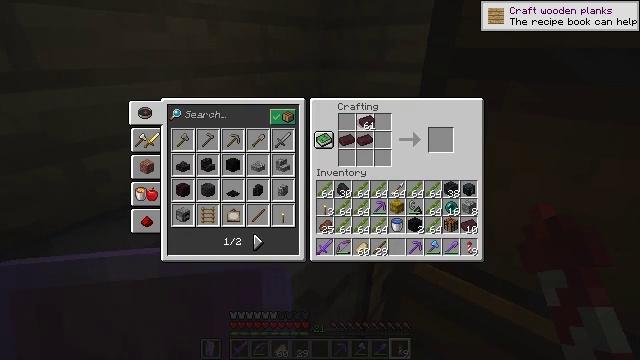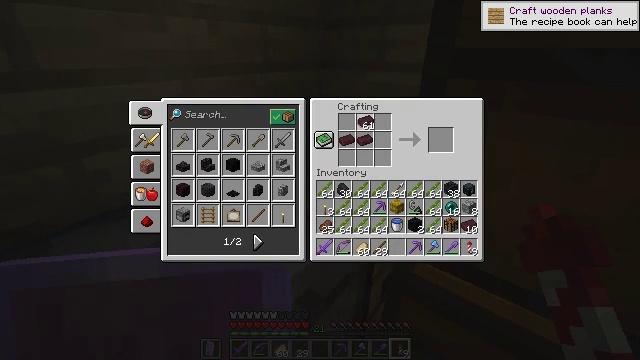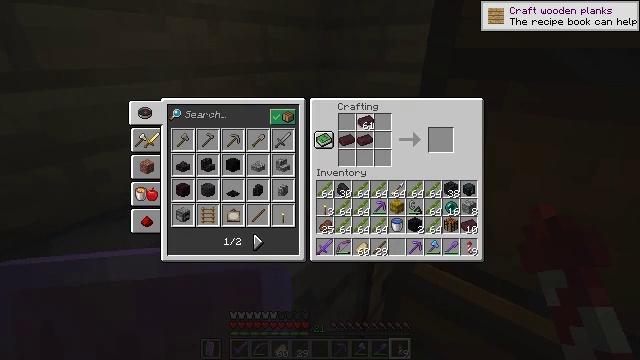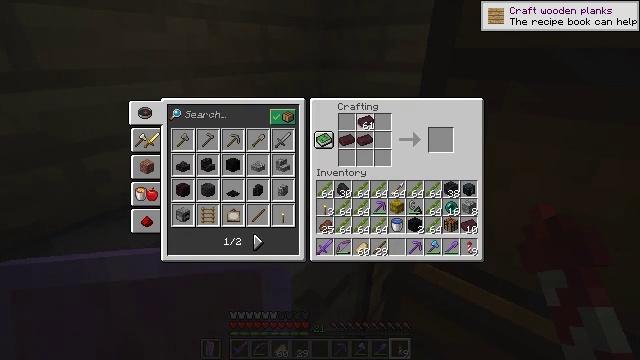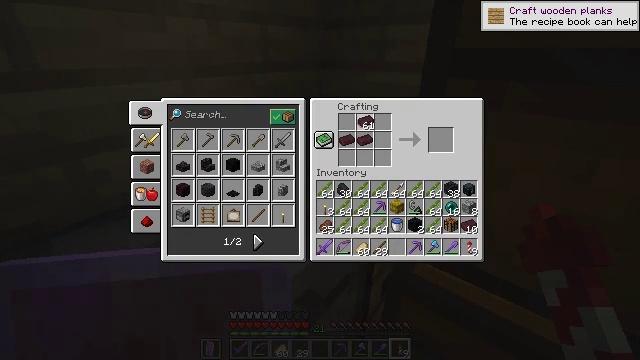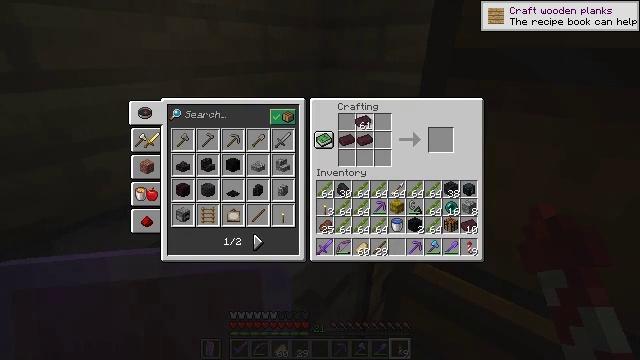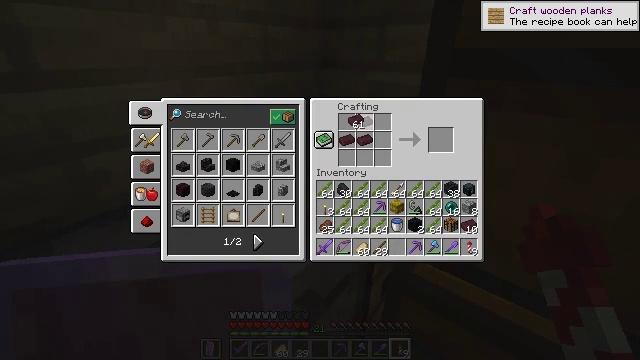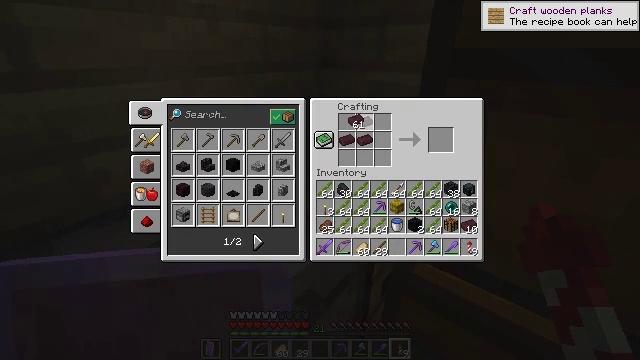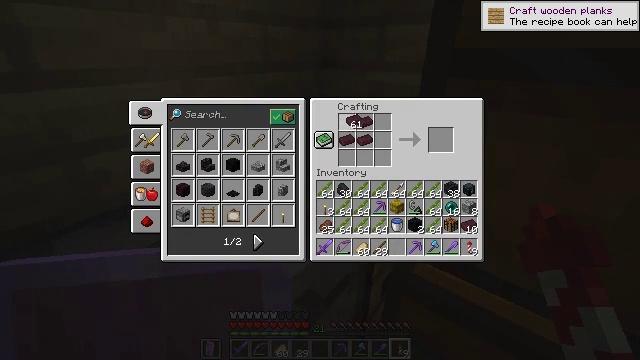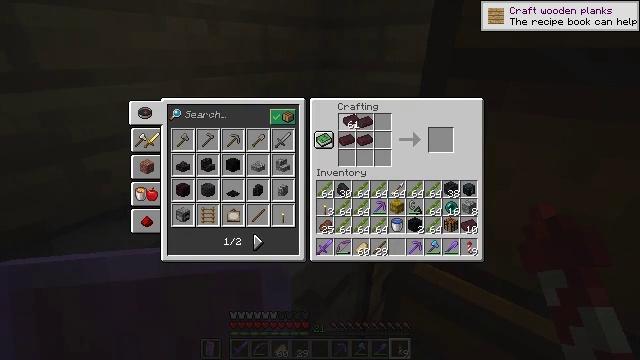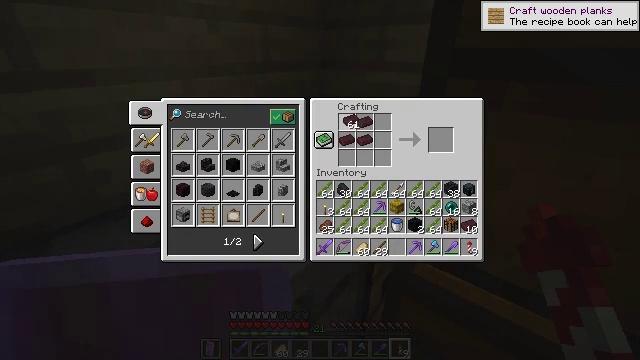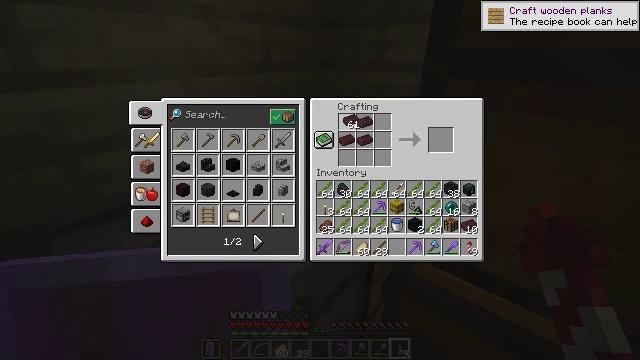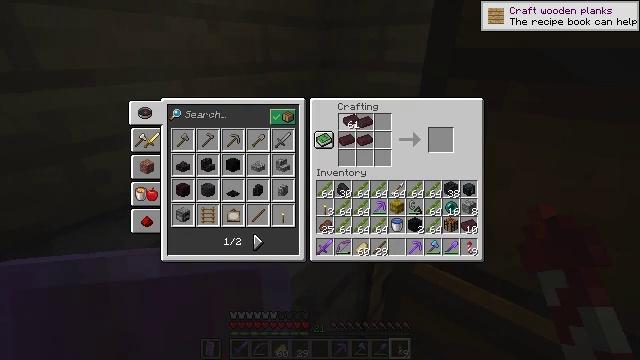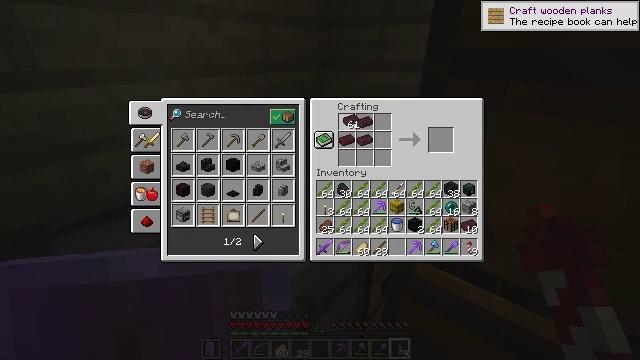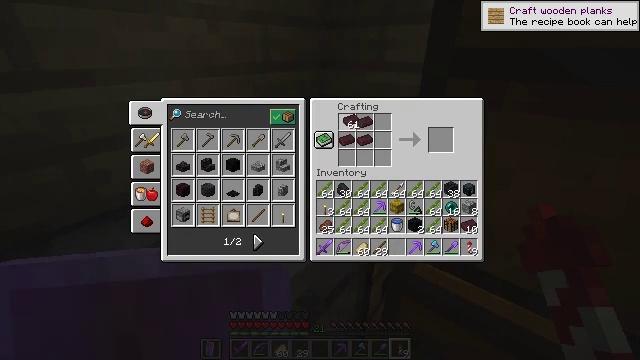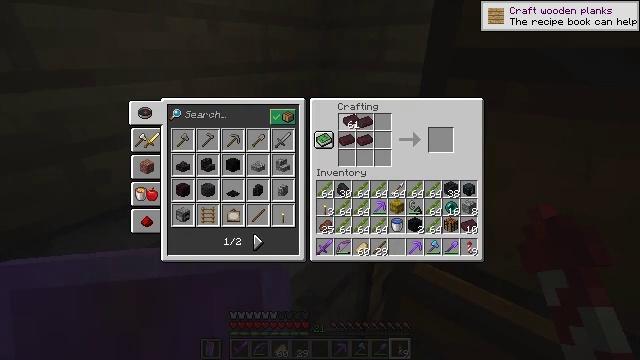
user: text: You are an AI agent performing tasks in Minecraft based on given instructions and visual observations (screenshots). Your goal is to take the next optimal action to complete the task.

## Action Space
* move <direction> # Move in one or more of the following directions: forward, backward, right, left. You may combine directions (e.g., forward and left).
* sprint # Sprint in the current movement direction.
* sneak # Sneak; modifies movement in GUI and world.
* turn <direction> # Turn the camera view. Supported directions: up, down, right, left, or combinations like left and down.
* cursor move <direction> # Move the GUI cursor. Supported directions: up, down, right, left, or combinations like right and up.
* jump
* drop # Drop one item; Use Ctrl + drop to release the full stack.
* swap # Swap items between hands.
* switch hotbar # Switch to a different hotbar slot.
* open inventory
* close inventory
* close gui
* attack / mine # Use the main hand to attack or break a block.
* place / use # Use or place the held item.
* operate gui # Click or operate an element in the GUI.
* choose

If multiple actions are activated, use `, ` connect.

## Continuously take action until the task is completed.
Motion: motion action
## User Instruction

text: Craft nether bricks from netherrack using a furnace.
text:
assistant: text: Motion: no_op
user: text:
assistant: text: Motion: no_op
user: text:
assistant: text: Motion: no_op
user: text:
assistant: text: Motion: no_op
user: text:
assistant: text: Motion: no_op
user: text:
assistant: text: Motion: no_op
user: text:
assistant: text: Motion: no_op
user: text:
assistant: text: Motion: no_op
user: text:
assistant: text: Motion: no_op
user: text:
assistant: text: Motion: no_op
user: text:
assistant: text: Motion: no_op
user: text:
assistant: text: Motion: no_op
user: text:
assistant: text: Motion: no_op
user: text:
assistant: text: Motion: use / place
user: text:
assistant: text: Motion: use / place
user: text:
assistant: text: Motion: use / place
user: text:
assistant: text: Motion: no_op
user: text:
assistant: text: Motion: no_op
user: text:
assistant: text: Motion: turn right and down
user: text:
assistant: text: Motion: turn right and down
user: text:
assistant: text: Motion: no_op
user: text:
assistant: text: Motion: no_op
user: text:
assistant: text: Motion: no_op
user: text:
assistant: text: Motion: turn down
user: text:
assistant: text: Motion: turn down
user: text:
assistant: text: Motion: no_op
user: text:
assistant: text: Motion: turn down
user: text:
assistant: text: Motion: no_op
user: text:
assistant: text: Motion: no_op
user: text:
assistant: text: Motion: no_op